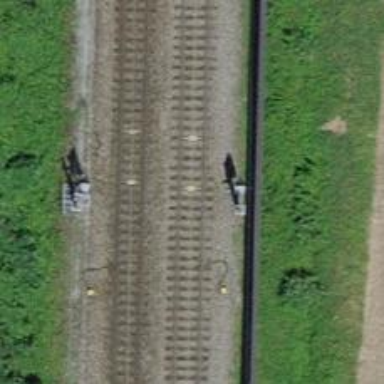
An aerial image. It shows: Railway signal.